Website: crate-barrel
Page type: newsletter-management
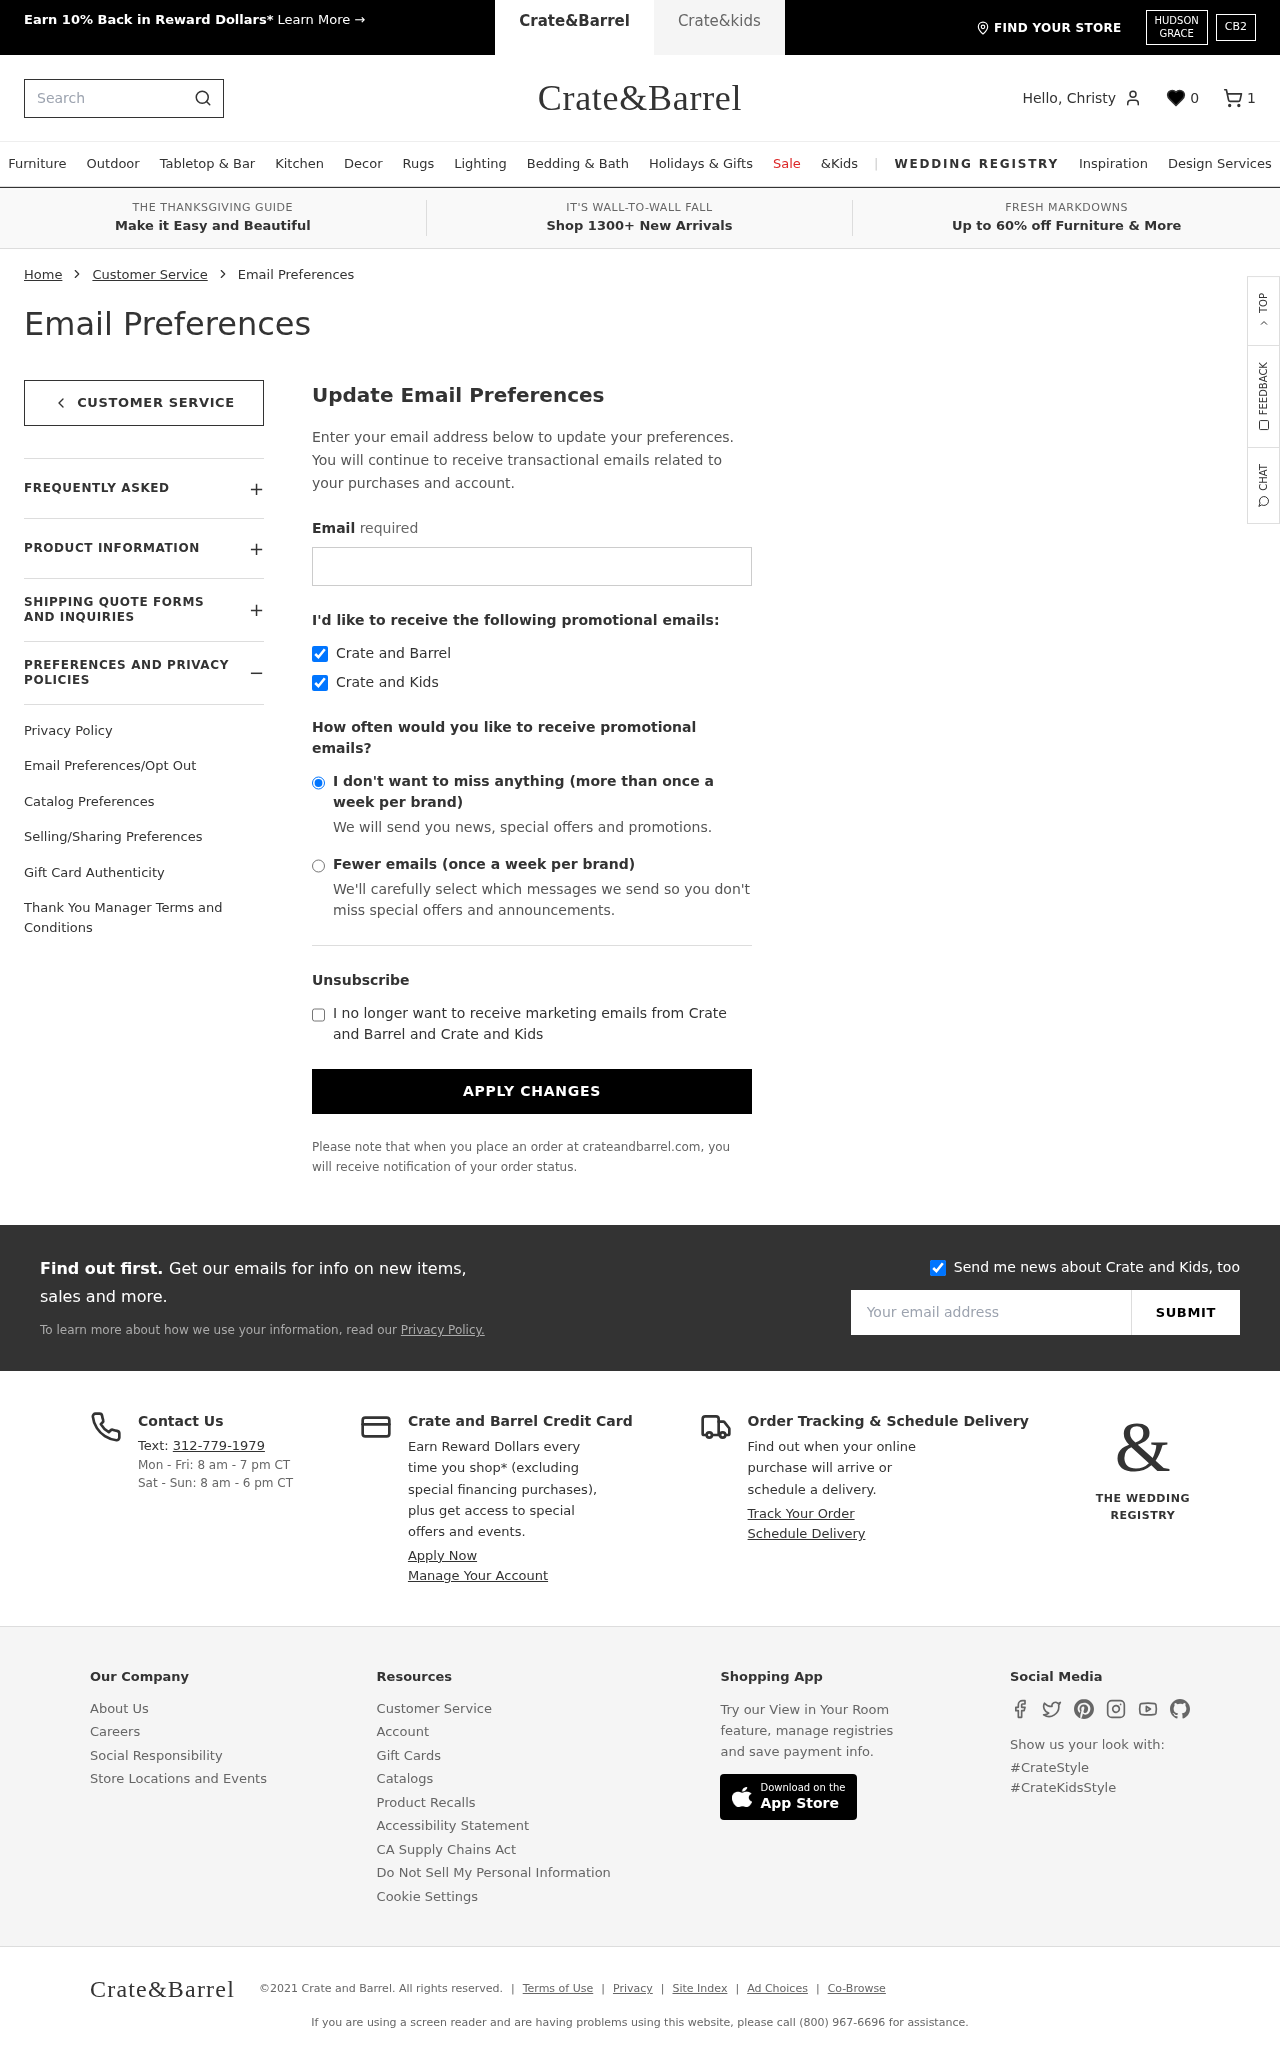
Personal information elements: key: PII_EMAIL
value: christy_dougherty@gmail.com
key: PII_FIRSTNAME
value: Christy
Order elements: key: ORDER_NUM_ITEMS
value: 1
Search elements: key: HEADER_SEARCH
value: Search
Other elements: key: FAVORITES_COUNT
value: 0